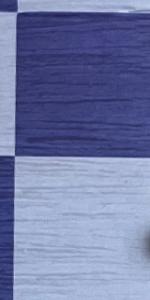
Label: Empty